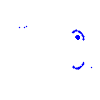
Particle: pion